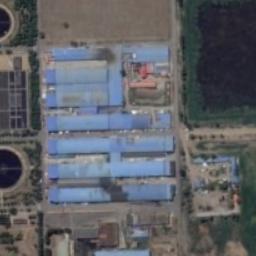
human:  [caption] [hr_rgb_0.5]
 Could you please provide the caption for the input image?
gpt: In an industrial area, There are neatly planned factories and roads, Round objects, And green belts .

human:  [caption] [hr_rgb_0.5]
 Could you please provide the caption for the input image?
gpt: Houses in industrial areas have different roofs .

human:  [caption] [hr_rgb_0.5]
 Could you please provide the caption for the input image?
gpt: There are many houses of different shapes and sizes in the industrial zone .

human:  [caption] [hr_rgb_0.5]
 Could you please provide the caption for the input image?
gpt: The industrial area with some neatly arranged blue workshops is next to a green area .

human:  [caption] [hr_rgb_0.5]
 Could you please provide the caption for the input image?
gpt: There are some blue buildings on the industrial area .